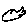
Label: fish